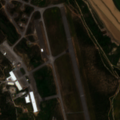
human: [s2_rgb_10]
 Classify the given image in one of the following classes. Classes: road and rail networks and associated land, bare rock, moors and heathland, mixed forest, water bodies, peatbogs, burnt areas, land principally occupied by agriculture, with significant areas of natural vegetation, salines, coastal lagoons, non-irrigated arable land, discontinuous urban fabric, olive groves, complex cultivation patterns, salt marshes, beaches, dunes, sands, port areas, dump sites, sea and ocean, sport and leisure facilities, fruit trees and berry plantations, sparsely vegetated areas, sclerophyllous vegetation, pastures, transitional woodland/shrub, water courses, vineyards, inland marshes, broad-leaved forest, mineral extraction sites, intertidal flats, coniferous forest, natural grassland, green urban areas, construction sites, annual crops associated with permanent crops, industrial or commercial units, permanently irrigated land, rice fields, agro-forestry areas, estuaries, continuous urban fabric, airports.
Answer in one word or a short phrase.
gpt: airports, permanently irrigated land, land principally occupied by agriculture, with significant areas of natural vegetation, coniferous forest